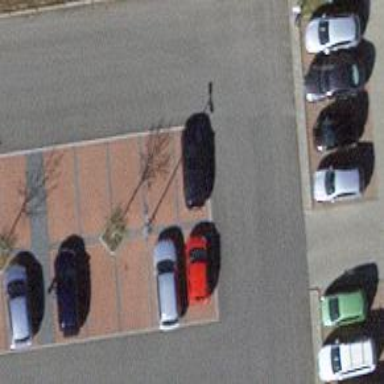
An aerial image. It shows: Parking aisle with paving stones.